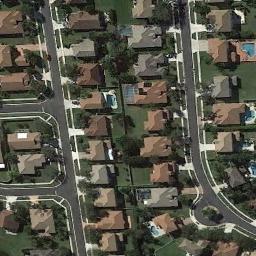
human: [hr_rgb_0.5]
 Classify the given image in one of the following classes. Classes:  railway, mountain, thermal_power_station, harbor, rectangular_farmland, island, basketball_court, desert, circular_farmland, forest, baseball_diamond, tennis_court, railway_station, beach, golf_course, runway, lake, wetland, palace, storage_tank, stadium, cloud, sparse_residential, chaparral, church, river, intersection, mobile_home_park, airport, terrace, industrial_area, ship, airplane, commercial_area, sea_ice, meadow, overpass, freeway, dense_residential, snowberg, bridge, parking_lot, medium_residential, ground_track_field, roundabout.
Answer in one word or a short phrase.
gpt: dense_residential